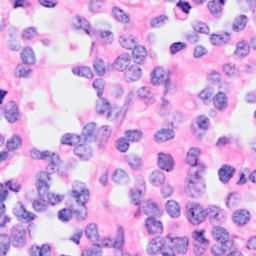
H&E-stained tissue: Breast